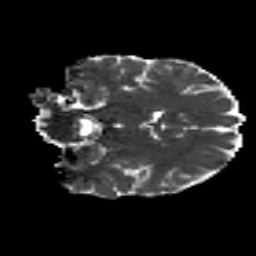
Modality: MD
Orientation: coronal
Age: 18
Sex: male
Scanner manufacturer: siemens
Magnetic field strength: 3 T
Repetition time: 8.8 s
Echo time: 0.085 s